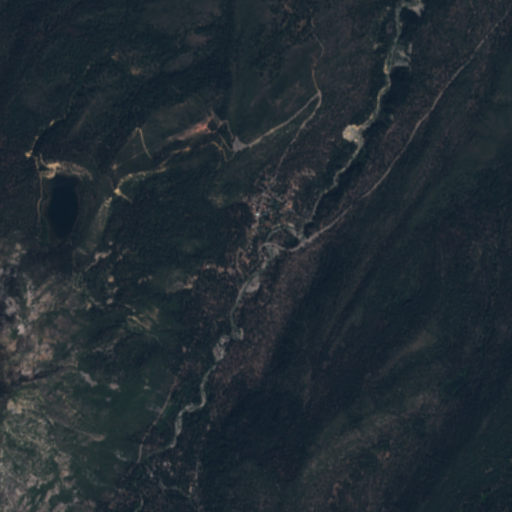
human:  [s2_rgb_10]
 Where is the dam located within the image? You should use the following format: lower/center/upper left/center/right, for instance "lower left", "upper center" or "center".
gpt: The dam is located in the upper left of the image.
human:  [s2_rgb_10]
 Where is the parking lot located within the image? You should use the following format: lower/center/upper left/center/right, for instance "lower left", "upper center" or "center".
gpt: The parking lot is located in the upper center of the image.
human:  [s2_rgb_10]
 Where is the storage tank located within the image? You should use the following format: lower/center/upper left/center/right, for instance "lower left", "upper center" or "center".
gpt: The storage tank is located in the center of the image.
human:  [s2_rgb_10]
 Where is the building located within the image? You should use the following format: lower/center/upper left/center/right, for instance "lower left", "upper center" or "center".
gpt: There is no building in the image.